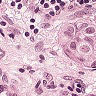
Metastatic tissue present: yes